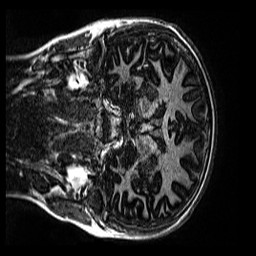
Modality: MP2RAGE
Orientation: coronal
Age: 13
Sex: male
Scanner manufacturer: siemens
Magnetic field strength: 3 T
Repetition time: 4 s
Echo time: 0.00299 s